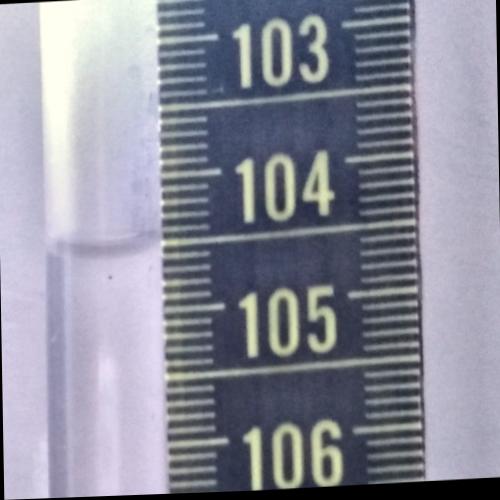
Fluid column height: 104.5 cm